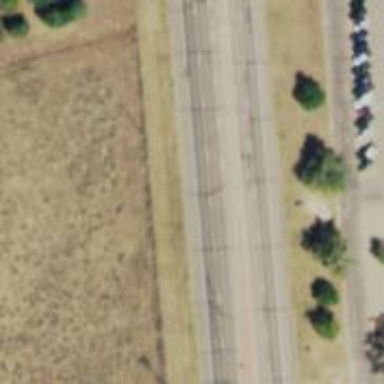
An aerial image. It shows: Trunk highway.